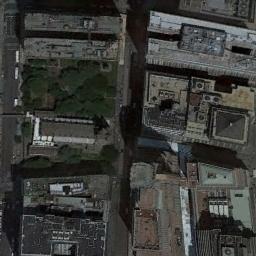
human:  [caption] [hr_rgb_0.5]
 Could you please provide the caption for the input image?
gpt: The commercial area is near the road .

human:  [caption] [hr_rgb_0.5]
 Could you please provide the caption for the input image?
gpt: There is a road in the middle of the building .

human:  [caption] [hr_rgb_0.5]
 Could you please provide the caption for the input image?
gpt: A commercial area with some buildings is surrounded by roads and a grove of trees is also in the commercial area .

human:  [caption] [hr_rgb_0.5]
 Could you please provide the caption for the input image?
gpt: In a business district there are several tall buildings of different shapes and several roads and many trees .

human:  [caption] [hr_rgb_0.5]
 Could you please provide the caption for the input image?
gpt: A commercial area with buildings arranged neatly .